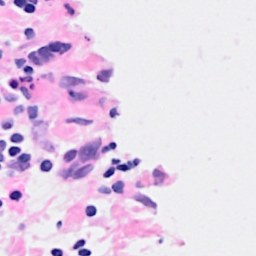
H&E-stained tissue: Breast